Field crop: maize
Growth stage: 2
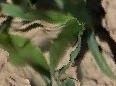
Species: maize